Question: I need to create the following layout to my viewpager:

I'm using PageContainer:
'''
public class PagerContainer extends FrameLayout implements ViewPager.OnPageChangeListener{
private ViewPager mPager;
boolean mNeedsRedraw = false;
public PagerContainer(Context context)
{
super(context);
init();
}
public PagerContainer(Context context, AttributeSet attrs)
{
super(context, attrs);
init();
}
public PagerContainer(Context context, AttributeSet attrs, int defStyle)
{
super(context, attrs, defStyle);
init();
}
private void init()
{
// Disable clipping of children so non-selected pages are visible
setClipChildren(false);
// Child clipping doesn't work with hardware acceleration in Android
// 3.x/4.x
// You need to set this value here if using hardware acceleration in an
// application targeted at these releases.
setLayerType(View.LAYER_TYPE_SOFTWARE, null);
}
@Override
protected void onFinishInflate()
{
try
{
mPager = (ViewPager) getChildAt(0);
mPager.setOnPageChangeListener(this);
} catch (Exception e)
{
throw new IllegalStateException("The root child of PagerContainer must be a ViewPager");
}
}
public ViewPager getViewPager()
{
return mPager;
}
private Point mCenter = new Point();
private Point mInitialTouch = new Point();
@Override
protected void onSizeChanged(int w, int h, int oldw, int oldh)
{
mCenter.x = w / 2;
mCenter.y = h / 2;
}
@Override
public boolean onTouchEvent(MotionEvent ev)
{
// We capture any touches not already handled by the ViewPager
// to implement scrolling from a touch outside the pager bounds.
switch (ev.getAction()) {
case MotionEvent.ACTION_DOWN:
mInitialTouch.x = (int) ev.getX();
mInitialTouch.y = (int) ev.getY();
default:
ev.offsetLocation(mCenter.x - mInitialTouch.x, mCenter.y - mInitialTouch.y);
break;
}
return mPager.dispatchTouchEvent(ev);
}
@Override
public void onPageScrolled(int position, float positionOffset, int positionOffsetPixels)
{
// Force the container to redraw on scrolling.
// Without this the outer pages render initially and then stay static
if (mNeedsRedraw)
invalidate();
}
@Override
public void onPageSelected(int position)
{}
@Override
public void onPageScrollStateChanged(int state)
{
mNeedsRedraw = (state != ViewPager.SCROLL_STATE_IDLE);
}
'''
'
And seting like this:
'''
PagerContainer mContainer = (PagerContainer) mainView.findViewById(R.id.pagerContainer);
pager = mContainer.getViewPager();
pager.setOffscreenPageLimit(pagerAdapter.getCount());
pager.setPageMargin(getPx(20));
pager.setClipChildren(false);
'''
But the side pages has the same size of the active page.
I've tried to use pager.setPageMargin but only sets margim between pages.
Can someone help me?
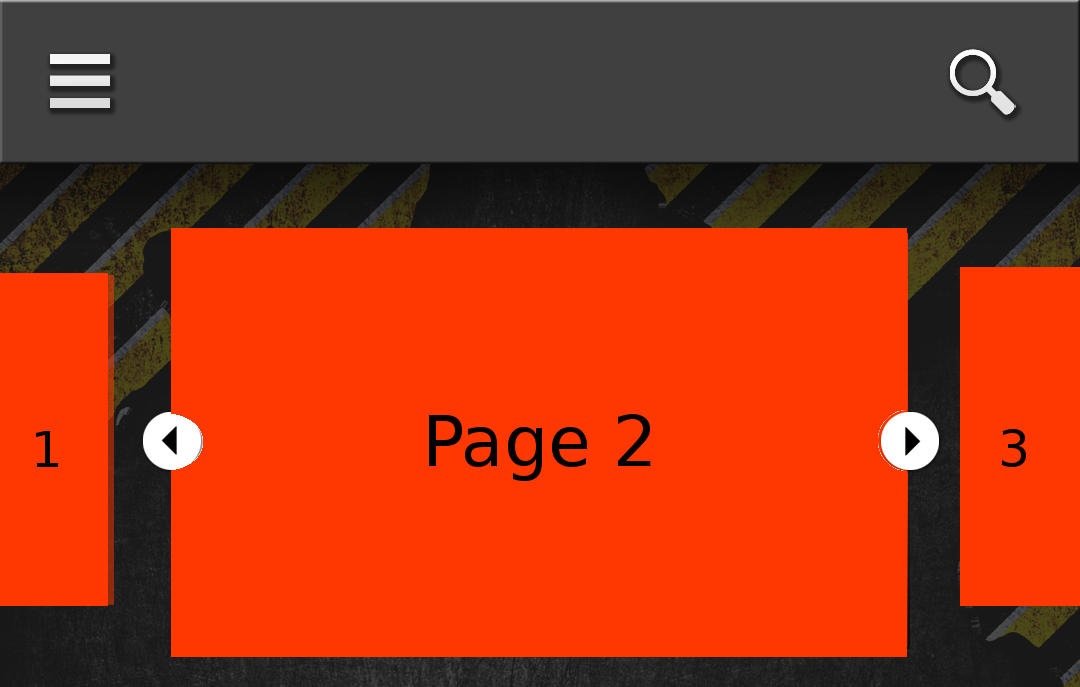
Answer: you need a <URL> for that the changes the scale of the page on the left and on the right of the central one. When you implement the interface you'll be forced to implement the
'''
public void transformPage (View page, float position) {
}
'''
page is the current 'ViewPager''s page, while 'float position' is the position of page relative to the current center position of the pager. What you probably want is to change the scaleX and scaleY of page, when position is grater then 1 or less then -1. E.g.
'''
public void transformPage (View page, float position) {
if (position > 1 || position < -1) {
ViewCompat.scaleX(page, 0.75f * paget.getWidth());
ViewCompat.scaleY(page, 0.75f * paget.getHeight());
} else if (position == 0) {
ViewCompat.scaleX(page, 1f);
ViewCompat.scaleY(page, 1f);
}
}
'''
I have not the possibility to try it out so, please check for typo/cast.